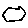
Label: hexagon